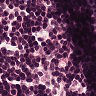
Metastatic tissue present: no